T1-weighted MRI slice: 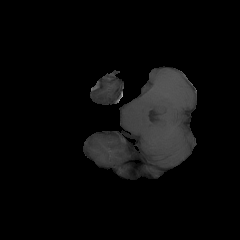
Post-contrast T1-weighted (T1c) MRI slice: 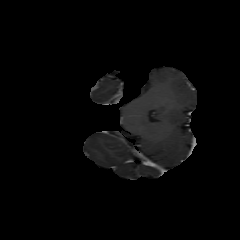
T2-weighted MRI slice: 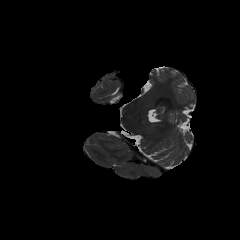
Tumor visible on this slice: yes